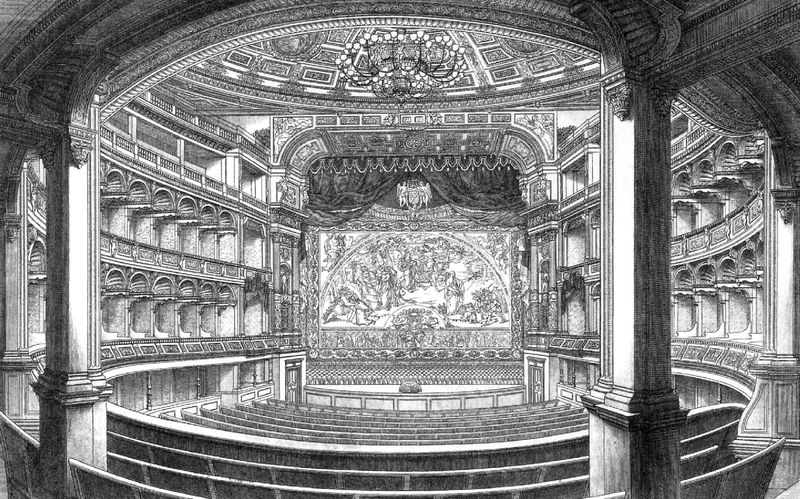
Titel: Erstes Hoftheater in Dresden (Semper Oper)
Künstler: Gottfried Semper
Standort: Dresden, Hoftheater (EU - D - Sachsen)
Schlagwörter: dunkel, weiß, fenster, grau, hell, lampe, licht, marmor, pfeiler, schwarz, stühle, säule, säulen, zeichnung, muster, barock, falten, stein, bild, vorhang, decke, bühne, oper, theater, rund, engel, balkon, sitze, bogen, türen, parkett, leer, graphik, grenze, bank, beleuchtung, bühnenbild, loge, opernhaus, rang, saal, kuppel, thron, ornamente, kronleuchter, lüster, arena, halle, logen, ränge, zuschauerraum, bögen, eingang, gemalt, druck, stich, schwarzweiß, reihe, zirkus, bänke, wappen, stäbe, plan, kulisse, kassetten, sitzplatz, sitzplätze, nischen, neapel, kassettiert, nieschen, prospekt, werk, balko, mittelater, fotot, arhcitektur, kabinette, orchestra